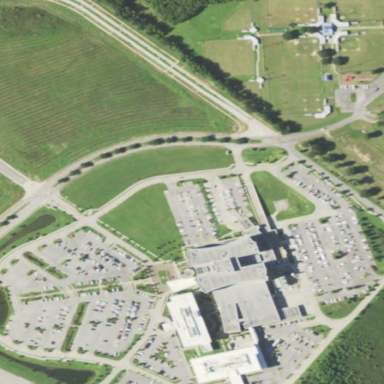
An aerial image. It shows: Hospital providing healthcare services.